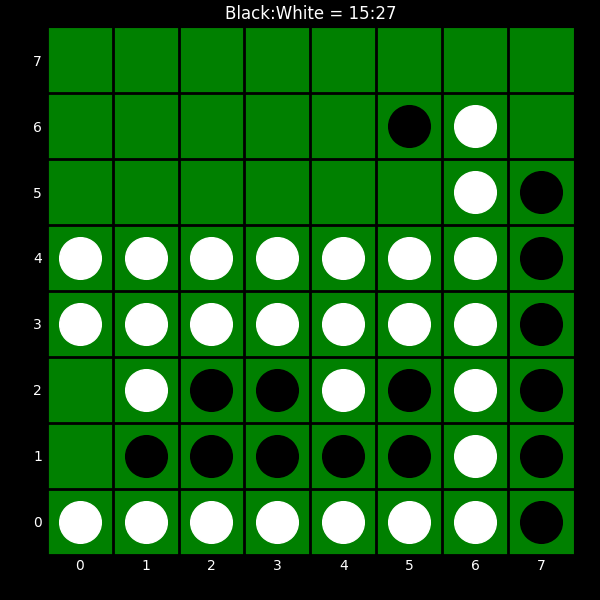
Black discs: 15
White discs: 27